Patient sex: M
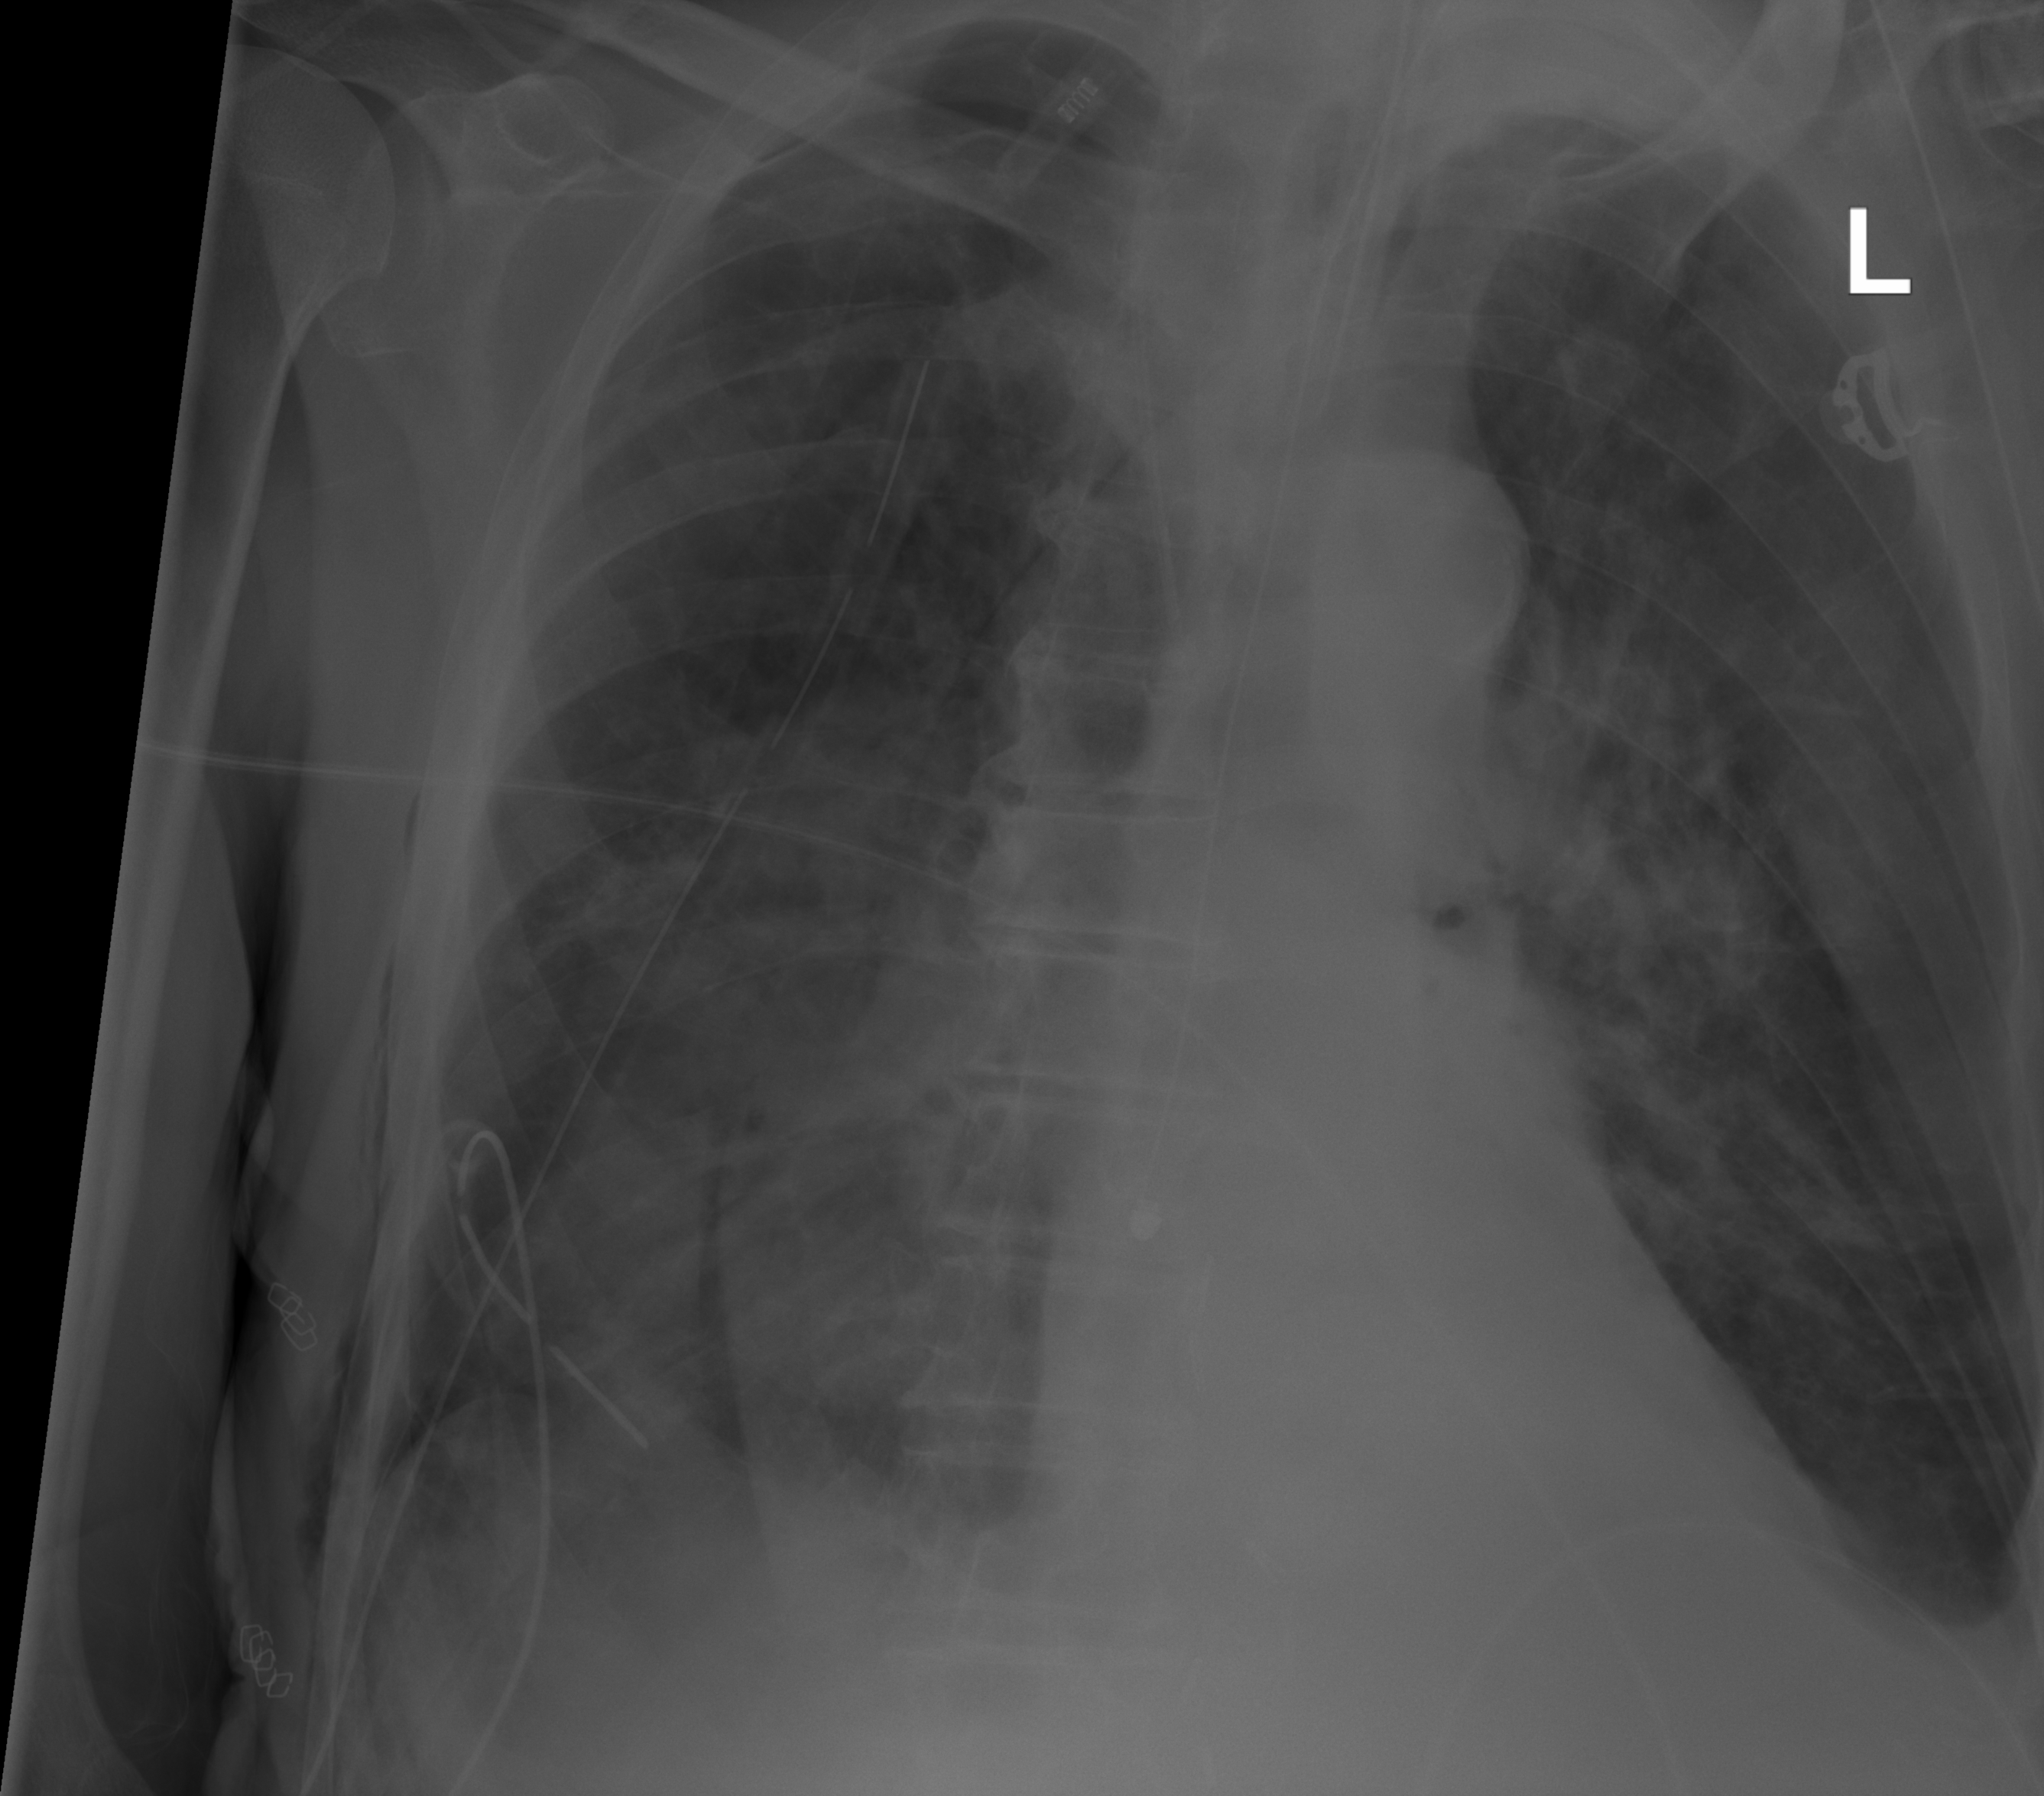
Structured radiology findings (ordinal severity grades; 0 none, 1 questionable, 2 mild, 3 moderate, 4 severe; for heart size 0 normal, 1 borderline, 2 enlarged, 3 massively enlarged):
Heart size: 0
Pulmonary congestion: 0
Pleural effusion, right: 0
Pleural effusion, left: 1
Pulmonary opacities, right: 2
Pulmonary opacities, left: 2
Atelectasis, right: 2
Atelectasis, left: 2